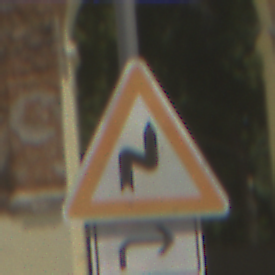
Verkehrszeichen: DoppelkurveRechts
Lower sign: RichtungsangabeDurchPfeile5
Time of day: Midday
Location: Outdoor (Suburban)
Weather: PartlyCloudy
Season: NotSpecified
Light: Natural